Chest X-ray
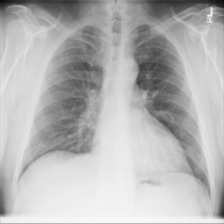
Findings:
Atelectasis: negative
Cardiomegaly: negative
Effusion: negative
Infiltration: negative
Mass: negative
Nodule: negative
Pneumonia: negative
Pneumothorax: negative
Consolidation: negative
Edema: negative
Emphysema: negative
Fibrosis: negative
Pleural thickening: negative
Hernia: negative